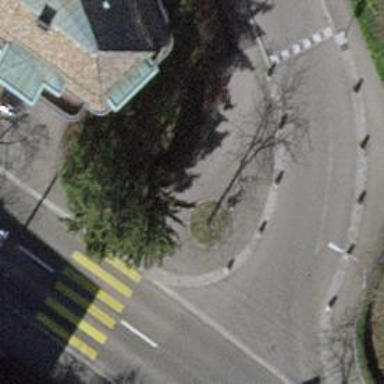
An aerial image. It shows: Sidewalk.